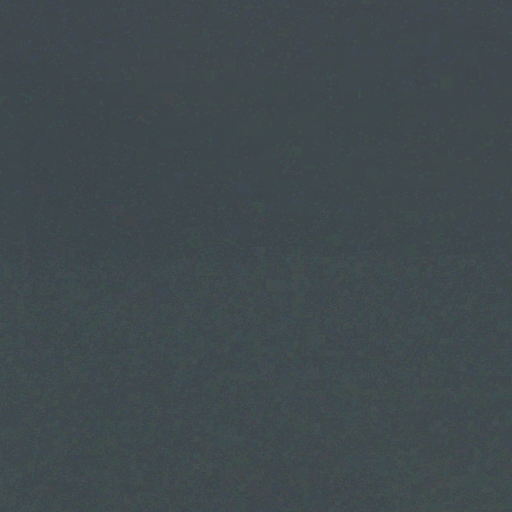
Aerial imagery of levee in Mississippi named North Bank containing only open water